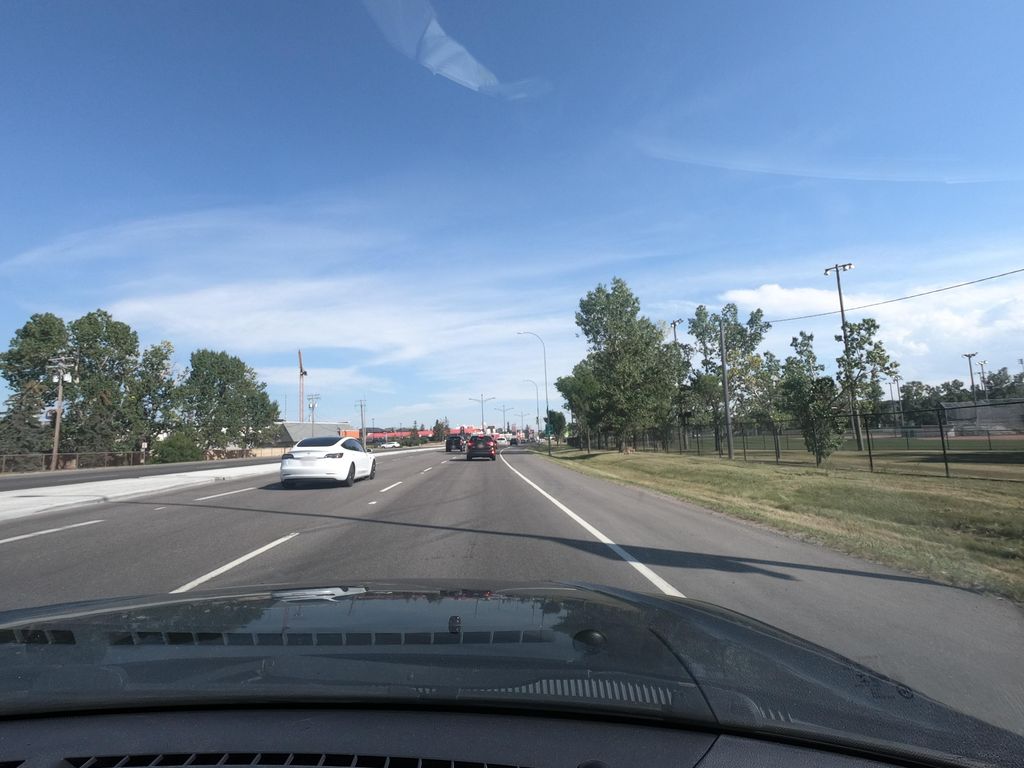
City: calgary